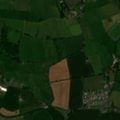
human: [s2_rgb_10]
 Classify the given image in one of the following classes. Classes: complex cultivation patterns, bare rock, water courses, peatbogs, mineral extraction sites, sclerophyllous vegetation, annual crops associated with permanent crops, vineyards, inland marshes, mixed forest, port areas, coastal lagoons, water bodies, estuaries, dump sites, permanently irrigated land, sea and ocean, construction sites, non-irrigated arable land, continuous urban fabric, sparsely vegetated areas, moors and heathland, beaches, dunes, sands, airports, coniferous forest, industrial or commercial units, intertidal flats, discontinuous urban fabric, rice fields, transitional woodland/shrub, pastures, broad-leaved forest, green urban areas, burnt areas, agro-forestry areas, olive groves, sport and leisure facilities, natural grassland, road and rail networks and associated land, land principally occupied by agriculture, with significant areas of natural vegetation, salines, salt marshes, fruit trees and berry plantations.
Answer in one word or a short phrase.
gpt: discontinuous urban fabric, non-irrigated arable land, pastures